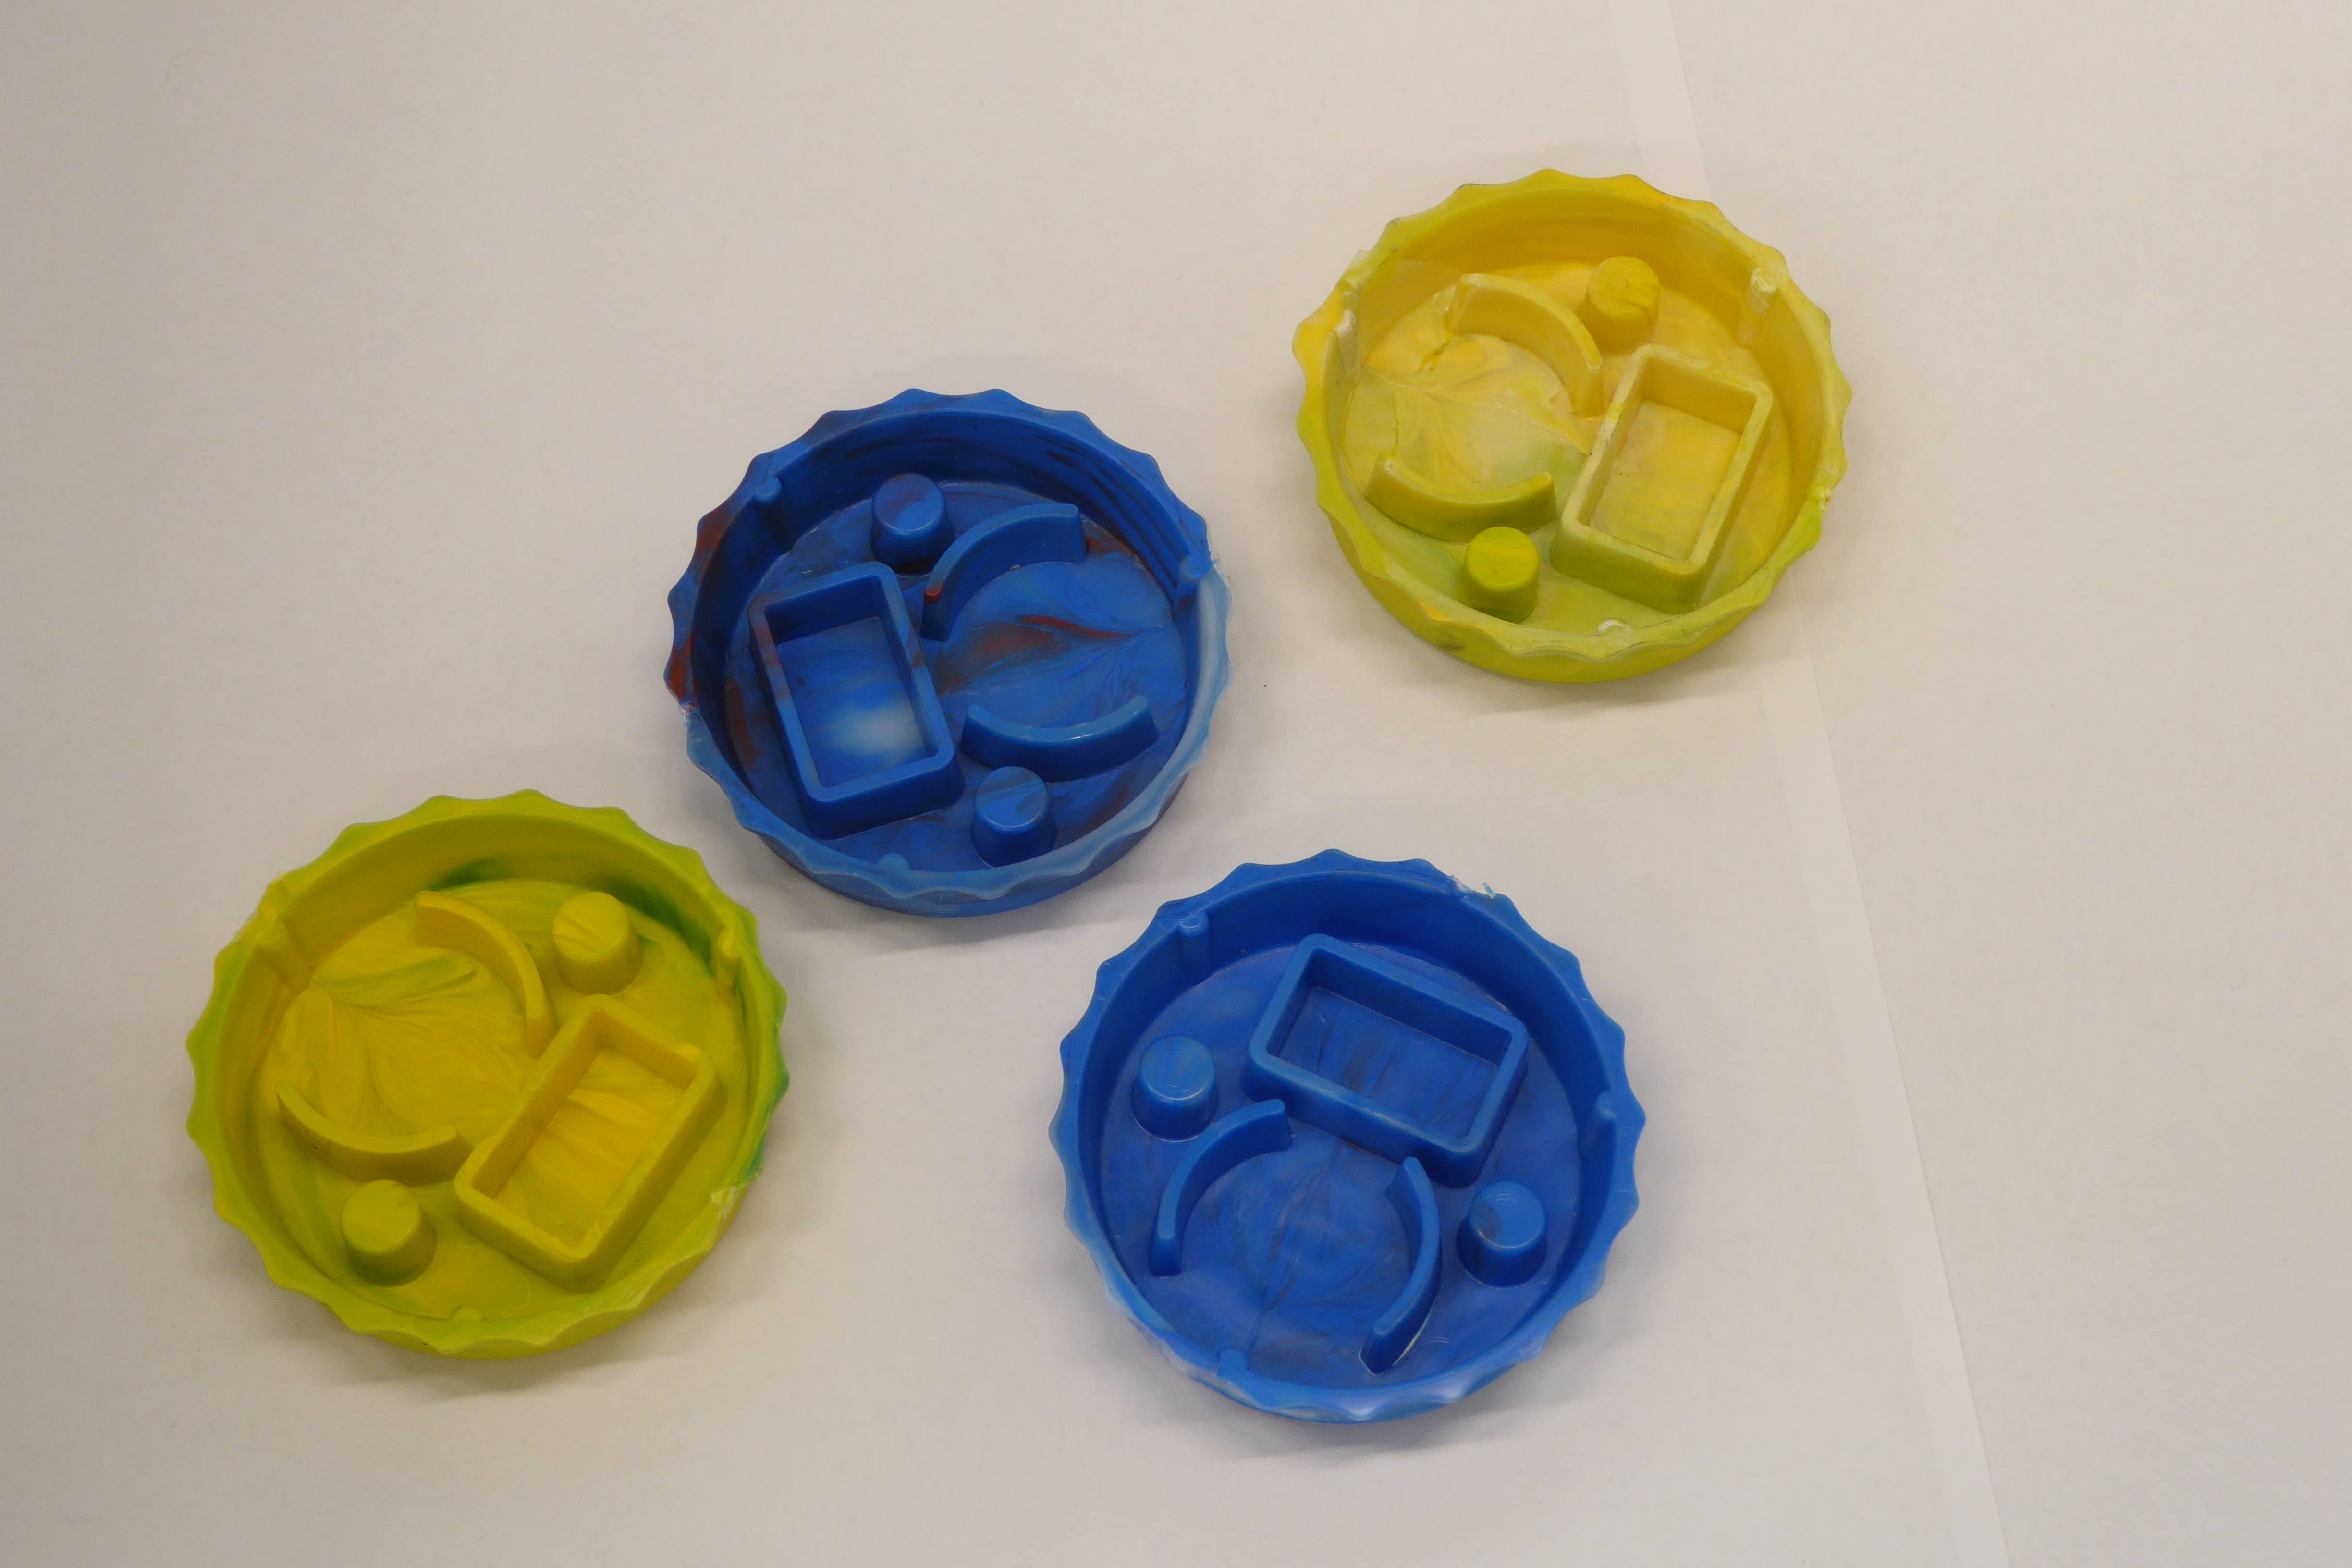
Label: Bottle Opener - Cover